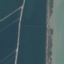
Land use / land cover: River